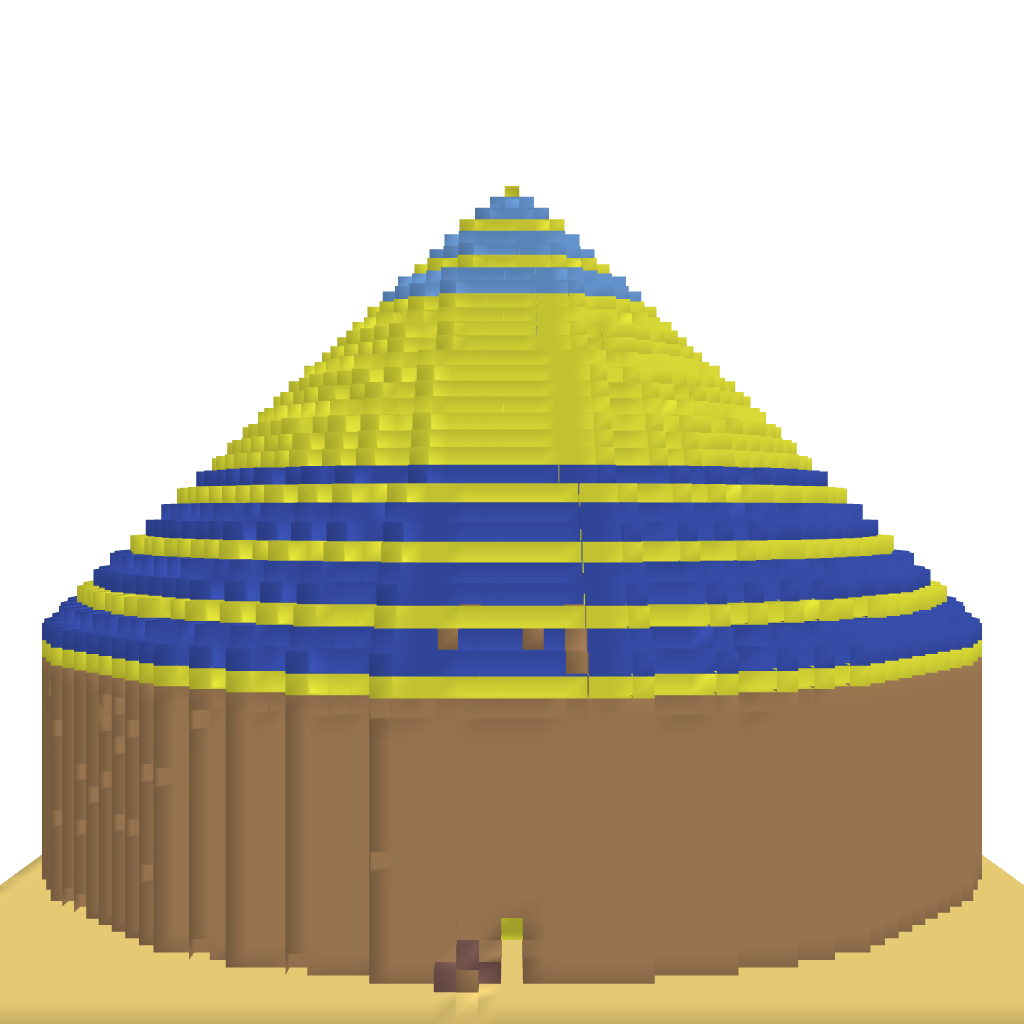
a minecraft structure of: Arena good quality